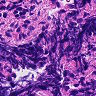
Metastatic tissue present: no